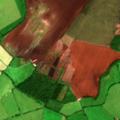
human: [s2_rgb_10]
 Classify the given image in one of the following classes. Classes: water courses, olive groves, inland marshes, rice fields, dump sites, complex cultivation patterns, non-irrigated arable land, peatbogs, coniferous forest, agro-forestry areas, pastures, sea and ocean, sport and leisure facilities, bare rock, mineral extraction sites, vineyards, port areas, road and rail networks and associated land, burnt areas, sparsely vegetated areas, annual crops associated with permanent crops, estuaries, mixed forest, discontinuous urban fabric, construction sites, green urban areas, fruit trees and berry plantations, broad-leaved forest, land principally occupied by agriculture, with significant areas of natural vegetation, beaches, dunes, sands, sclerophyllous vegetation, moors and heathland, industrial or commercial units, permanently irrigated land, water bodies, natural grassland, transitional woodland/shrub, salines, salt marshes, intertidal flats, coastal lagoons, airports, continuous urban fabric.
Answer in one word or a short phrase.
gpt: pastures, peatbogs